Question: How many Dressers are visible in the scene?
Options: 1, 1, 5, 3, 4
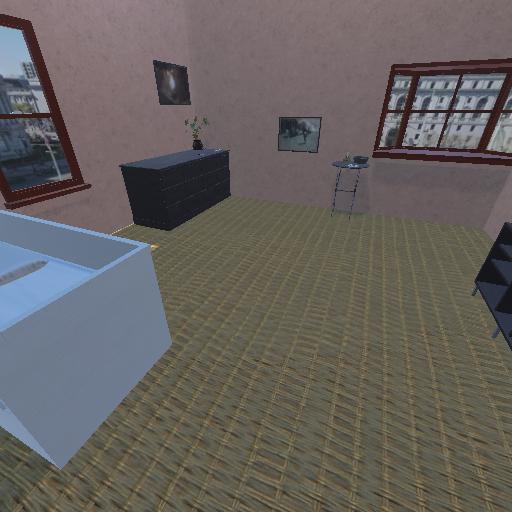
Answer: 1